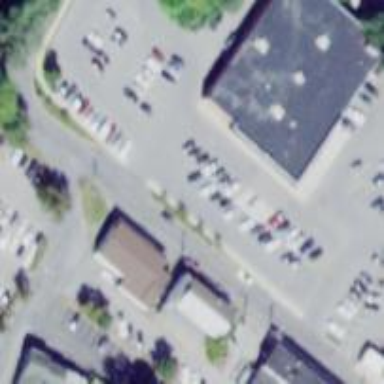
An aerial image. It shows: Commercial building.